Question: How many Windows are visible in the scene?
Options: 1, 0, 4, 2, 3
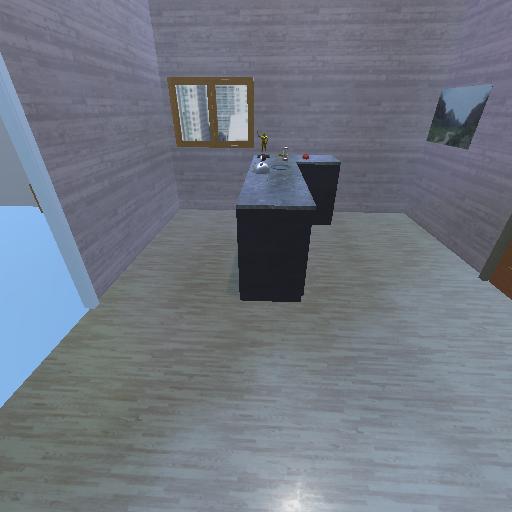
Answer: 1